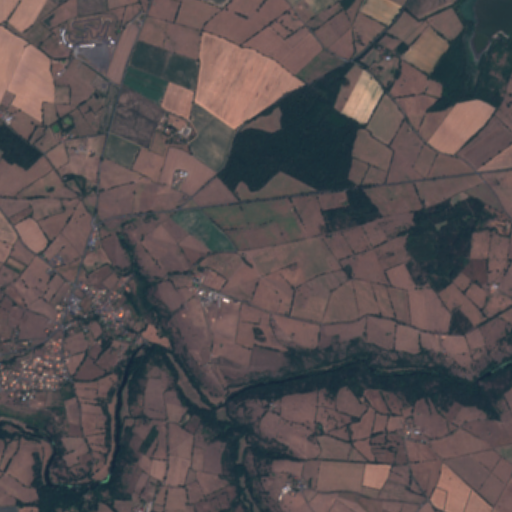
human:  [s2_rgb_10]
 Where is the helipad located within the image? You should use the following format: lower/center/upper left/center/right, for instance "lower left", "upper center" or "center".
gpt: The helipad is located in the upper left of the image.
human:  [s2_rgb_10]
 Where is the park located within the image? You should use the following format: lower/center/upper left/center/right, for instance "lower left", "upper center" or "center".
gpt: The park is located in the center left of the image.
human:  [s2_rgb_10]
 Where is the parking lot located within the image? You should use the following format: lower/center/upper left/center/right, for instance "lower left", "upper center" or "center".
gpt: The parking lot is located in the left of the image.
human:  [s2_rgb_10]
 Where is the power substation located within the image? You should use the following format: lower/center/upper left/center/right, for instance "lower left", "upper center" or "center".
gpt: The power substation is located in the lower left of the image.
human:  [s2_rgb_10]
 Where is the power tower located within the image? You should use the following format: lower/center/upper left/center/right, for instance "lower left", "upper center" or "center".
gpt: The power tower is located in the lower left of the image.
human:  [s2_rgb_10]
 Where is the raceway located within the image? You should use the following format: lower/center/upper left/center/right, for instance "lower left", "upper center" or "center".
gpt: The raceway is located in the upper left of the image.
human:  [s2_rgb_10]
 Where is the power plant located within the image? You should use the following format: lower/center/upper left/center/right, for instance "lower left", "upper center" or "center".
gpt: There is no power plant in the image.